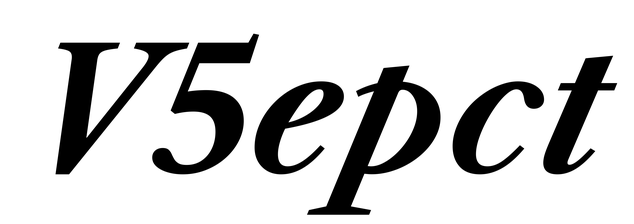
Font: LibreCaslonText-Italic_Bold_Italic